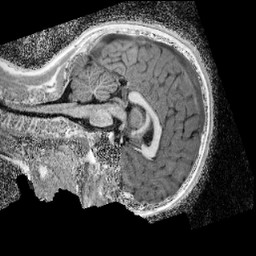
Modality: UNIT1_denoised
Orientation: sagittal
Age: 12
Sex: male
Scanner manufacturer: siemens
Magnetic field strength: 3 T
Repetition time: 4 s
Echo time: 0.00299 s